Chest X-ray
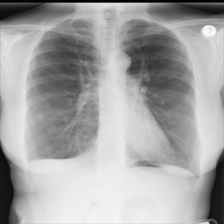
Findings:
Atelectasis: negative
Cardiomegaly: negative
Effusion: negative
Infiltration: negative
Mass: negative
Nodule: negative
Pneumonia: negative
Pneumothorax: negative
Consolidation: negative
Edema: negative
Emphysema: negative
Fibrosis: negative
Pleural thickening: negative
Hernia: negative